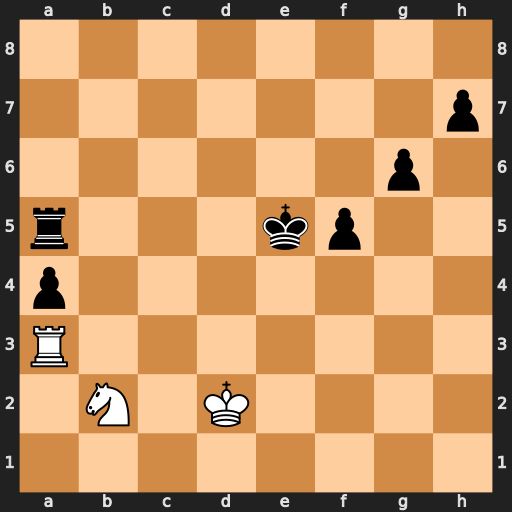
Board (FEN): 8/7p/6p1/r3kp2/p7/R7/1N1K4/8
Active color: w
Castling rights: -
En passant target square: -
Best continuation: Nc4+ Kd4 Nxa5